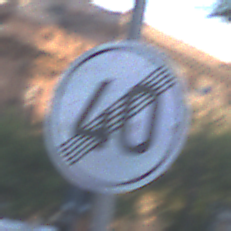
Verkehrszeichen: EndeGeschwindigkeit40
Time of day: SunriseSunset
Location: Outdoor (Urban)
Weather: PartlyCloudy
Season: NotSpecified
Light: Natural